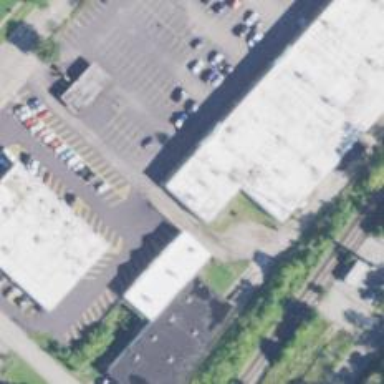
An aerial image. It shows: Veterinary facility.